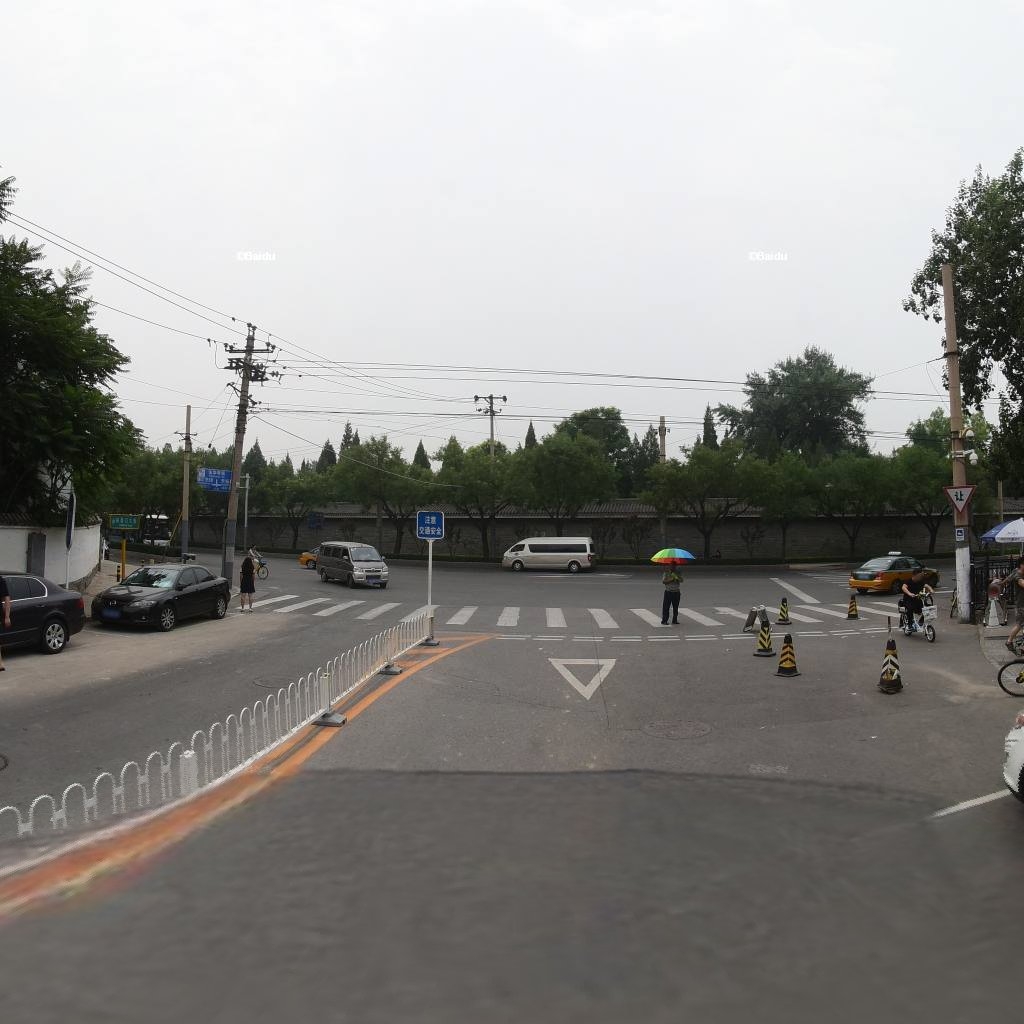
Region: Dongcheng
Road damage annotations: transverse crack, manhole cover, manhole cover, longitudinal crack